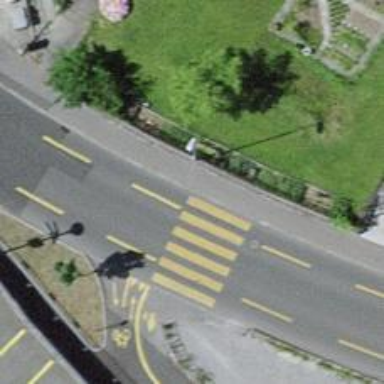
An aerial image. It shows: Kerb serving as barrier.